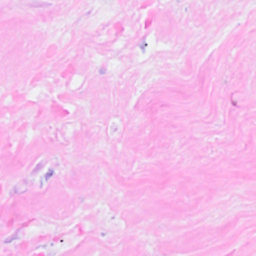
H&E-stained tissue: Breast